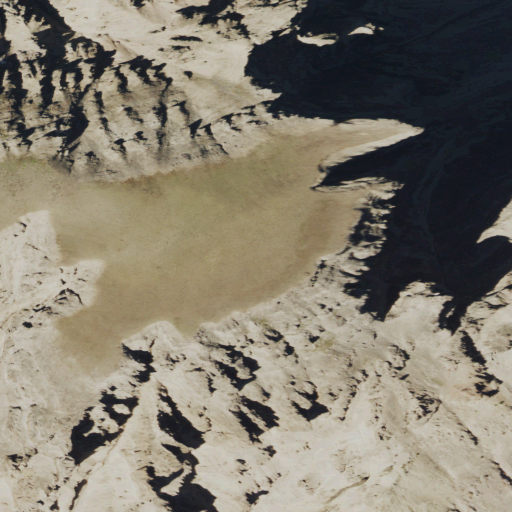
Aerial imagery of mountain in Wyoming named Pinnacle Buttes containing grassland, barren land, and evergreen forest